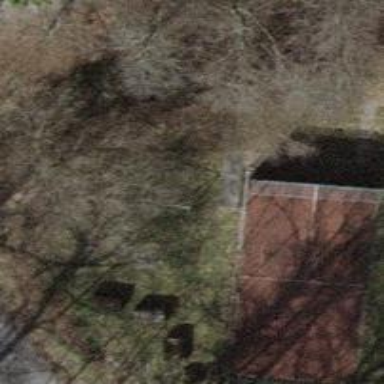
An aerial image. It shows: Flat-roofed building next to tennis court pitch.